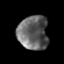
Tissue: prostate
Cell type: T cells
Senescence score: 0.347
Nuclear area (px): 1000
Mean DAPI intensity: 100.417